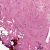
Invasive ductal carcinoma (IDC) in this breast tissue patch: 0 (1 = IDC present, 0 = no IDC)